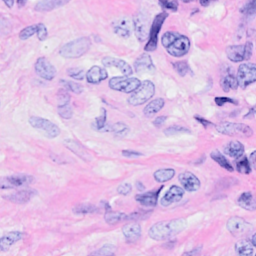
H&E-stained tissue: Breast